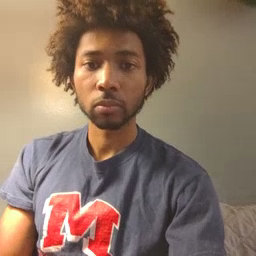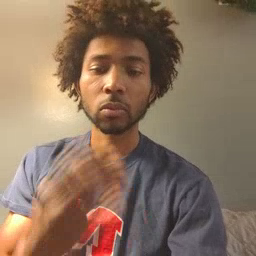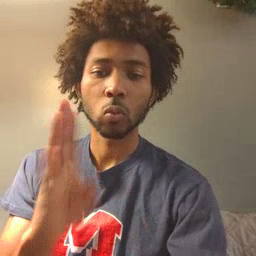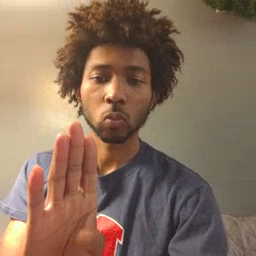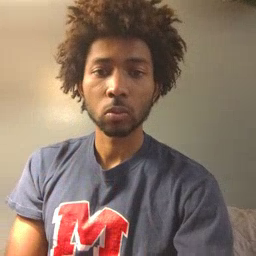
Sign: close